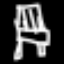
Label: chair